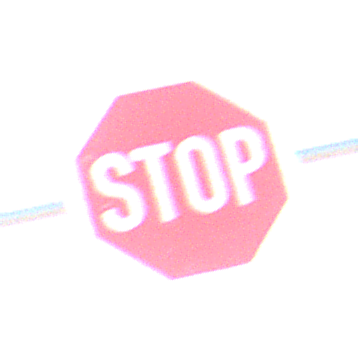
Verkehrszeichen: Stop
Umgebung: Outdoor, Nature
Tageszeit: Midday
Wetter: PartlyCloudy
Licht: Natural
Jahreszeit: NotSpecified
Kontrast: HighContrast